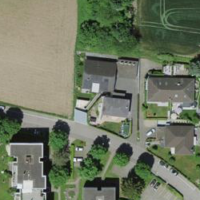
EUNIS habitat code: 54
Species observed at this site:
Prunus padus